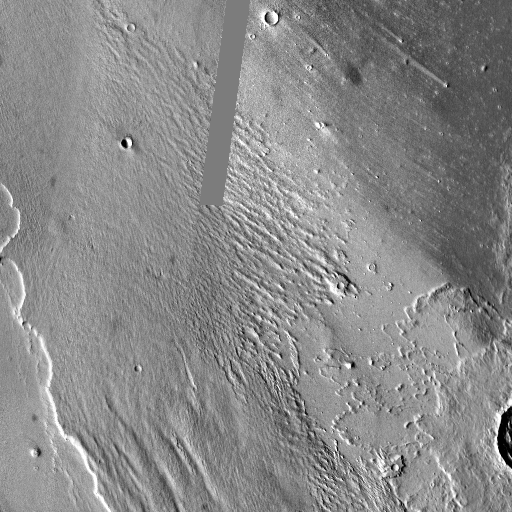
Crater classes present: Background, Other